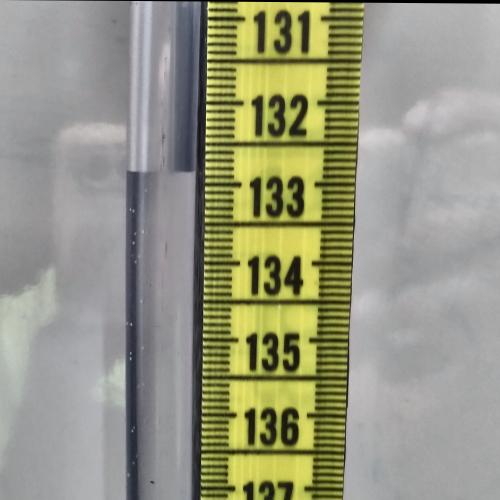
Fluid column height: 132.8 cm